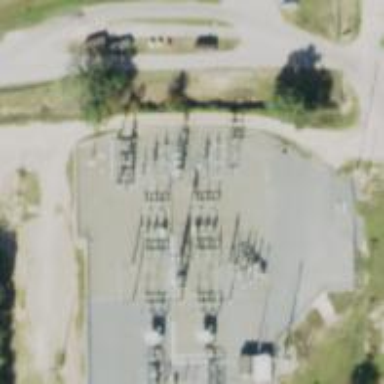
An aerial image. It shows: Switch for power supply.